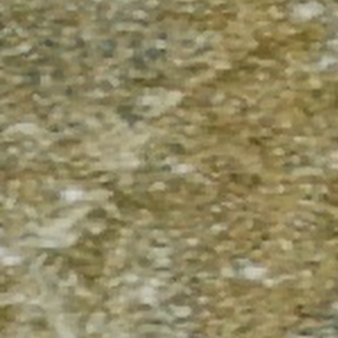
Label: other